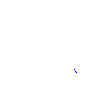
Particle: proton